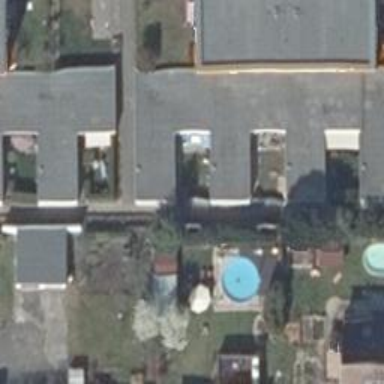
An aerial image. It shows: Flat roof terrace building.